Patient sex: M
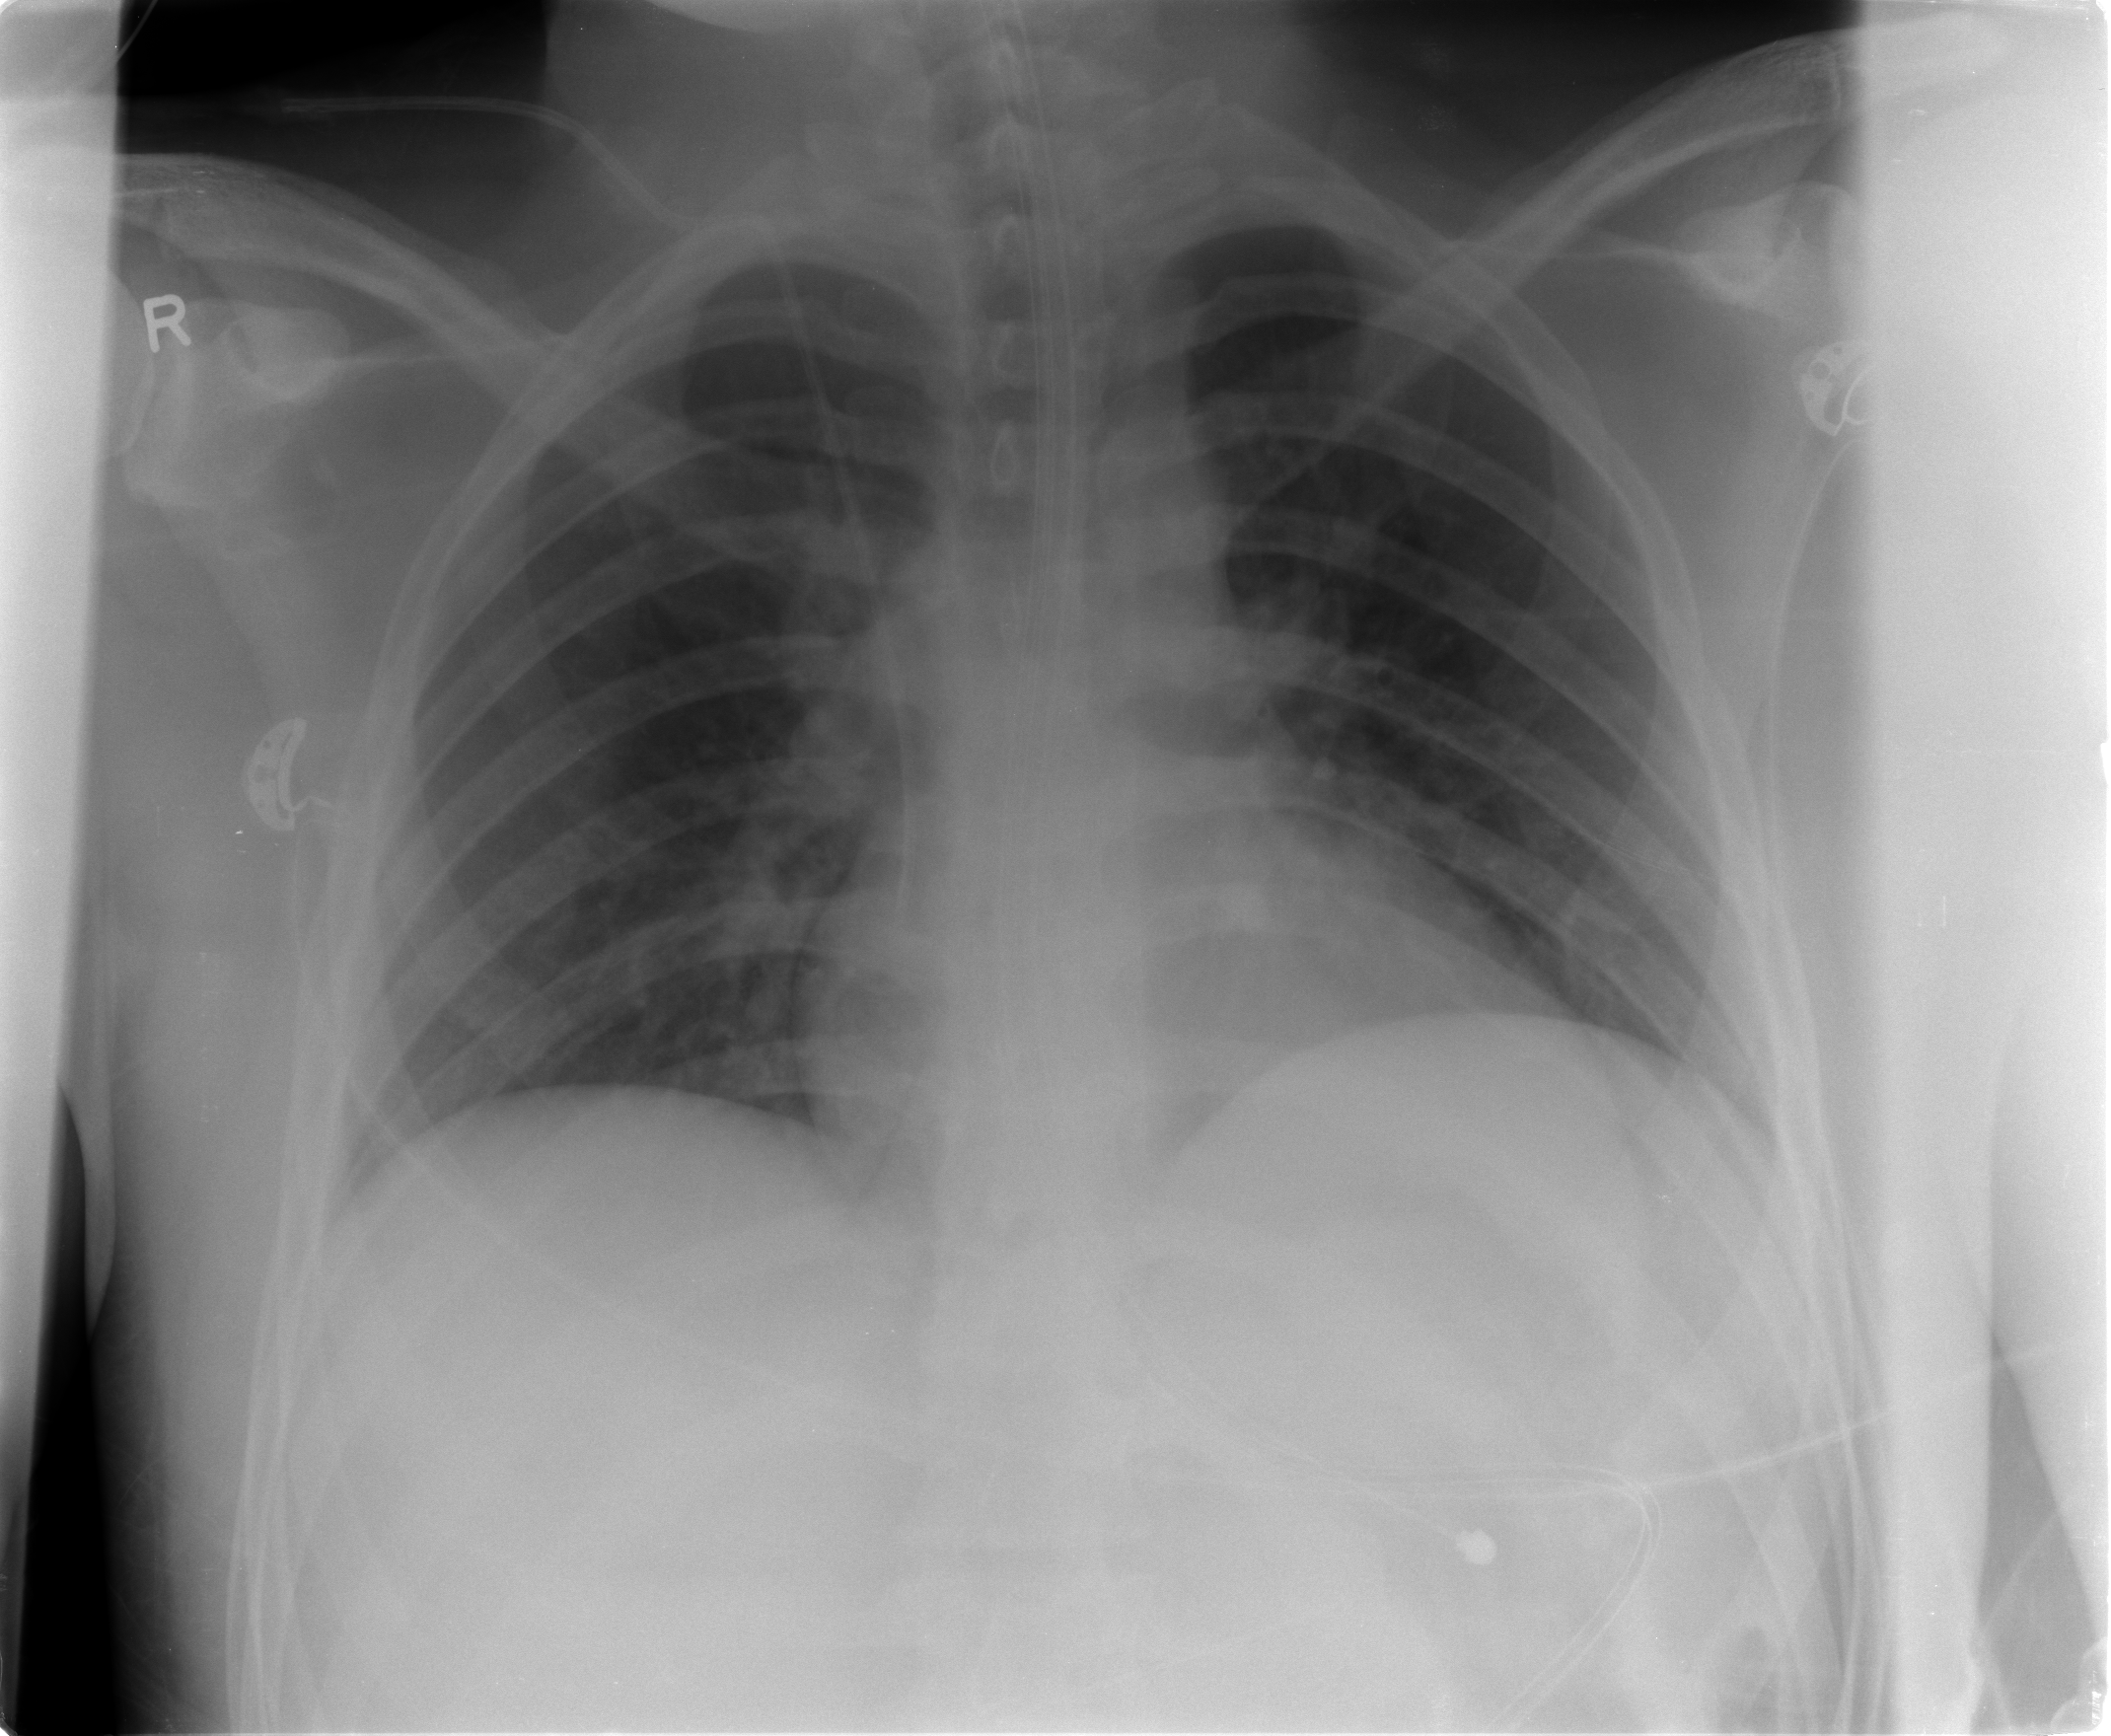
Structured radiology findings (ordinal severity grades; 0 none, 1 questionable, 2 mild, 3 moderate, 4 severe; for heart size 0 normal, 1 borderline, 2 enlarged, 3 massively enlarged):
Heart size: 0
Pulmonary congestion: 2
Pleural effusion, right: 0
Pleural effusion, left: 0
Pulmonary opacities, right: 0
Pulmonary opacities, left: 0
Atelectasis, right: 0
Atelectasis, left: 0